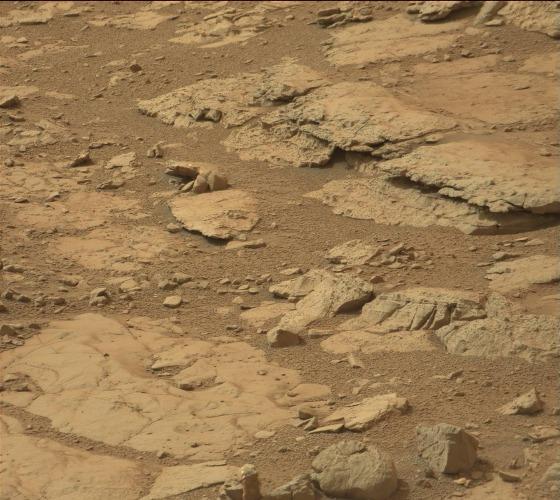
Terrain classes present: Bedrock, Gravel / Sand / Soil, Rock, Shadow